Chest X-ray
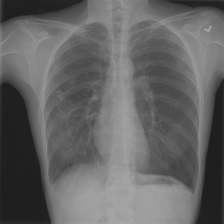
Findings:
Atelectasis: negative
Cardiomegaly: negative
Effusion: negative
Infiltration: negative
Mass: negative
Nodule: negative
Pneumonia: negative
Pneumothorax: negative
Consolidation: negative
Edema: negative
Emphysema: negative
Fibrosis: negative
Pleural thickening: negative
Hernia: negative